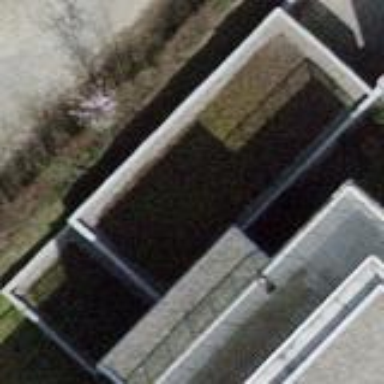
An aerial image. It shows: View of roof of building.